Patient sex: M
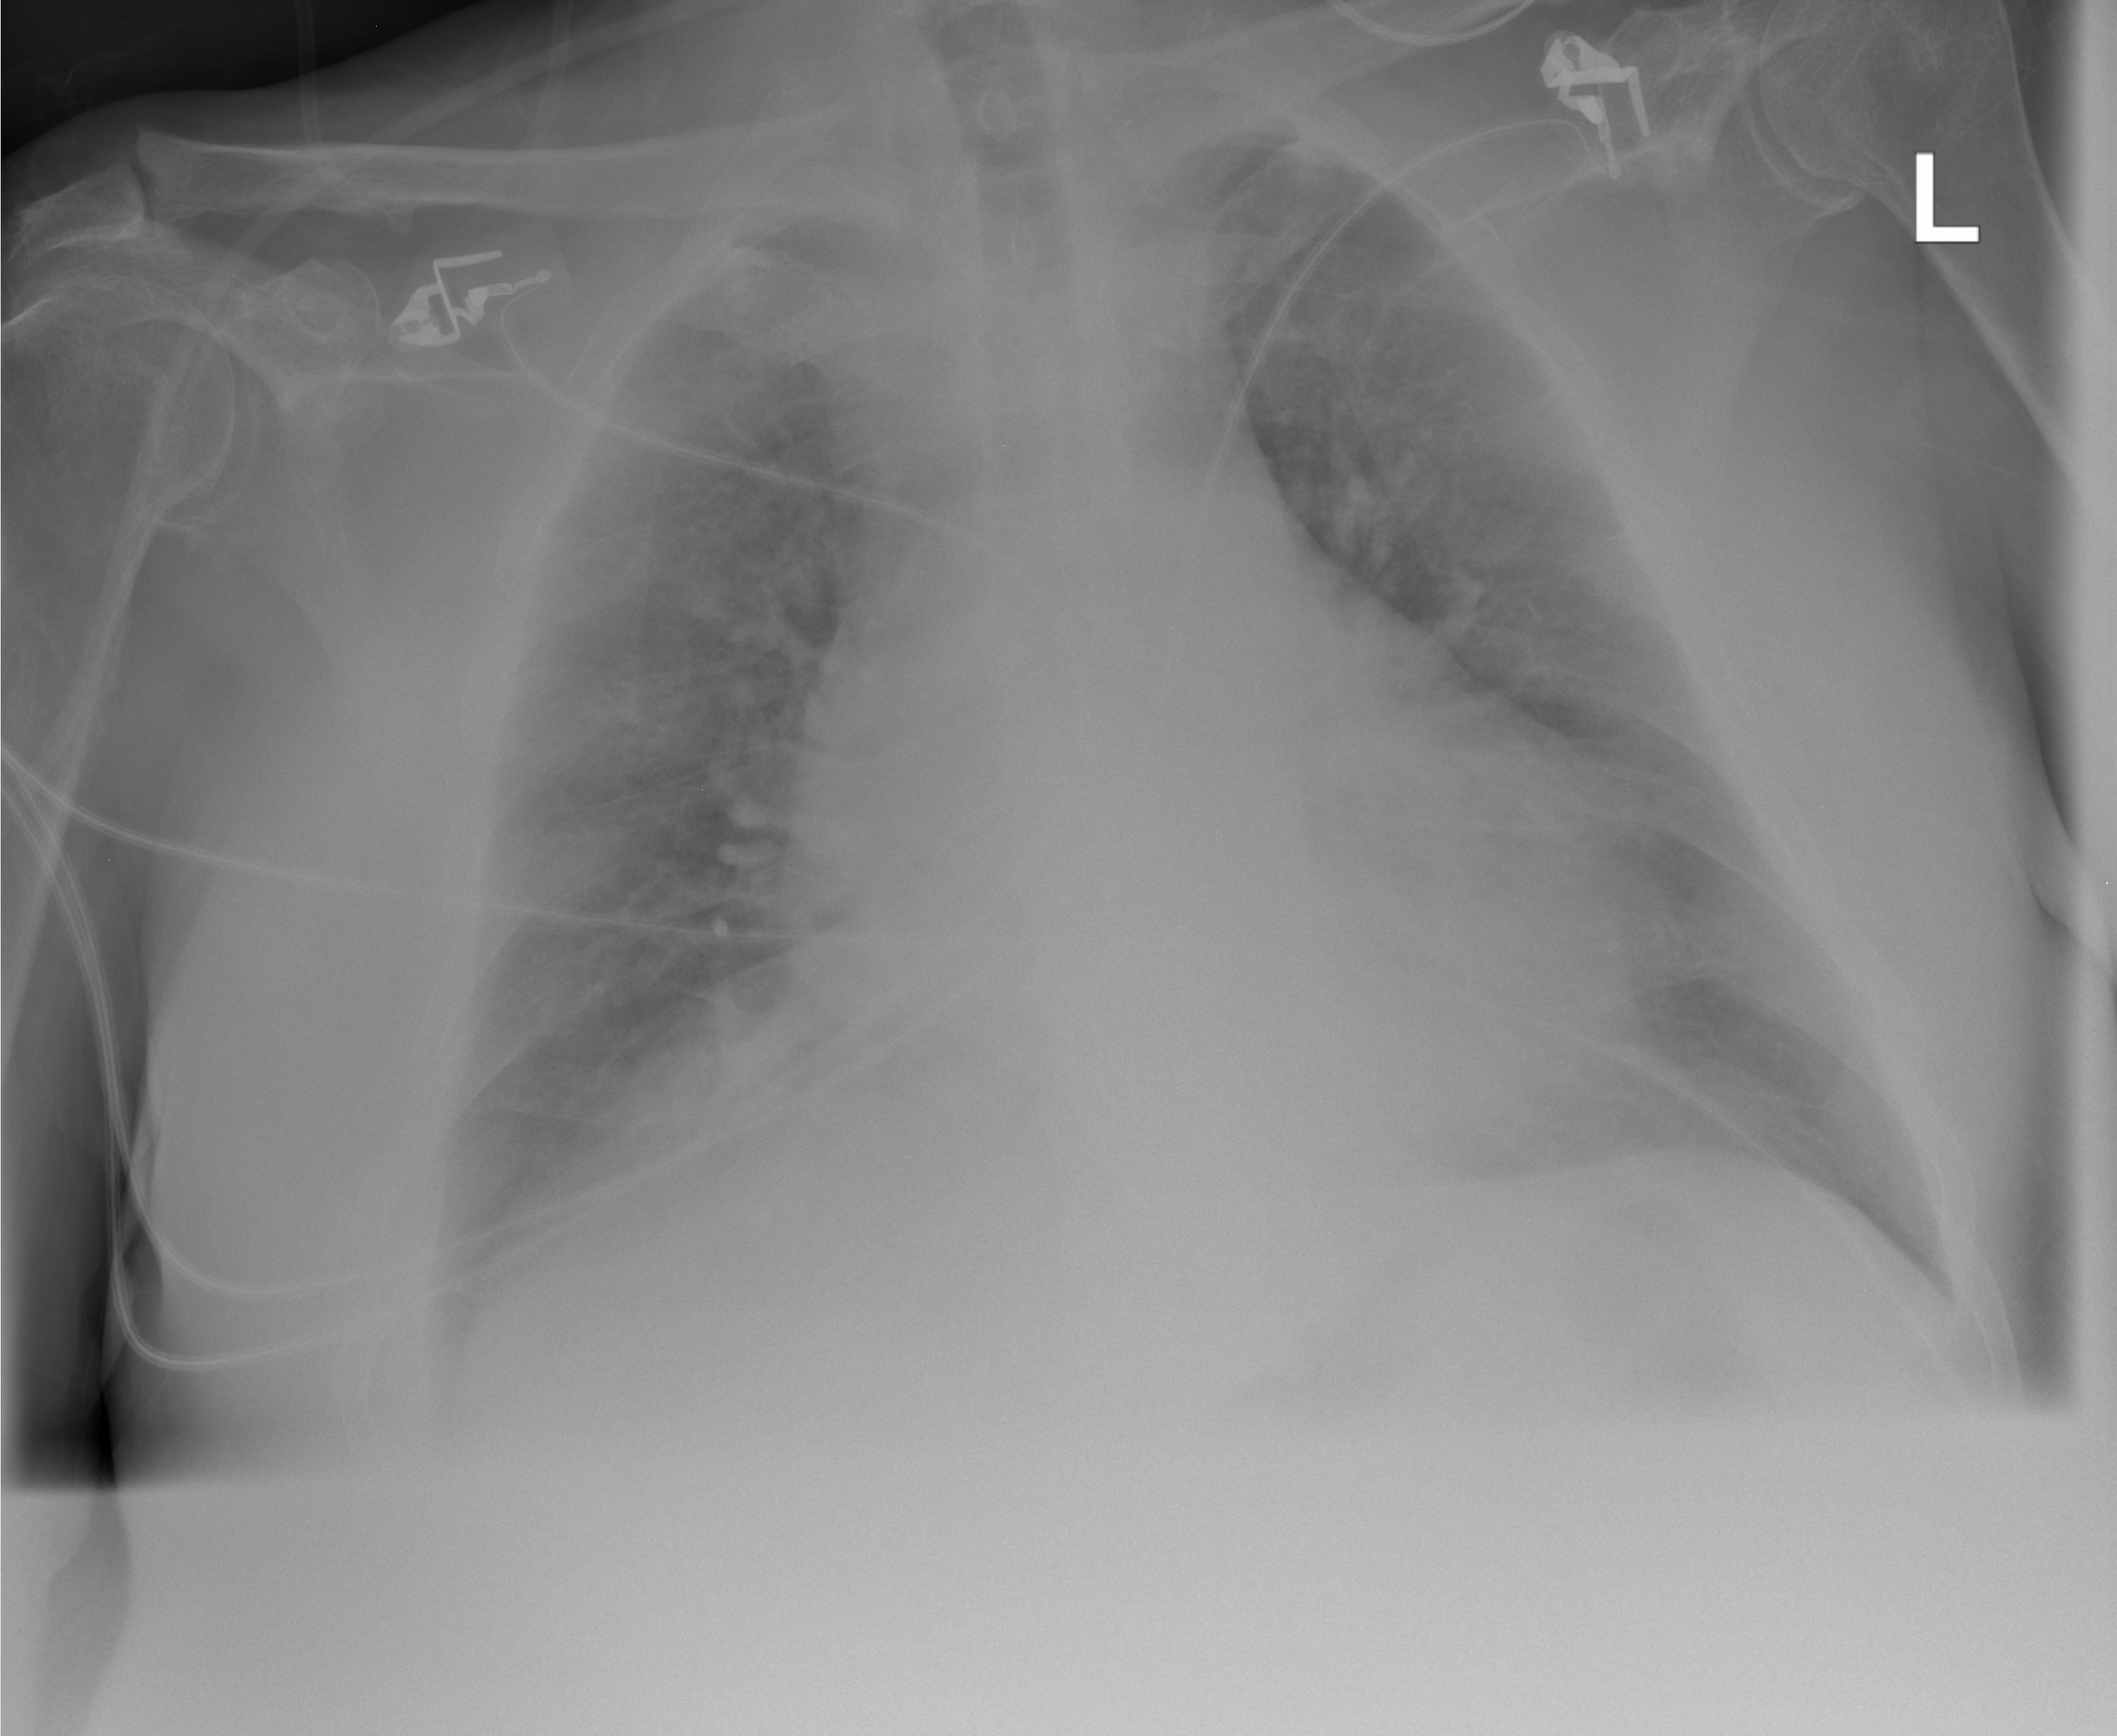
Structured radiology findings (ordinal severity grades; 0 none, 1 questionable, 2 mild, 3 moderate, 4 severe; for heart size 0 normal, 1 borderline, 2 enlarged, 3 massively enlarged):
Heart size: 2
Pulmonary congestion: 2
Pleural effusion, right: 0
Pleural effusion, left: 1
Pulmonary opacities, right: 1
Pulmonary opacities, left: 1
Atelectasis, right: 0
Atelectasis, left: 0